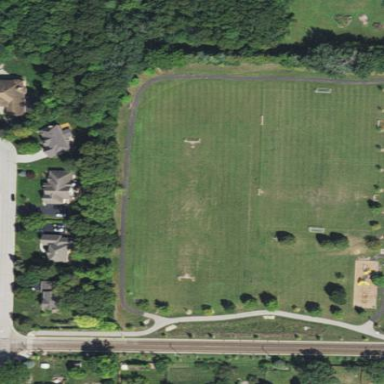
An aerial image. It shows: Soccer pitch for leisure land activities.